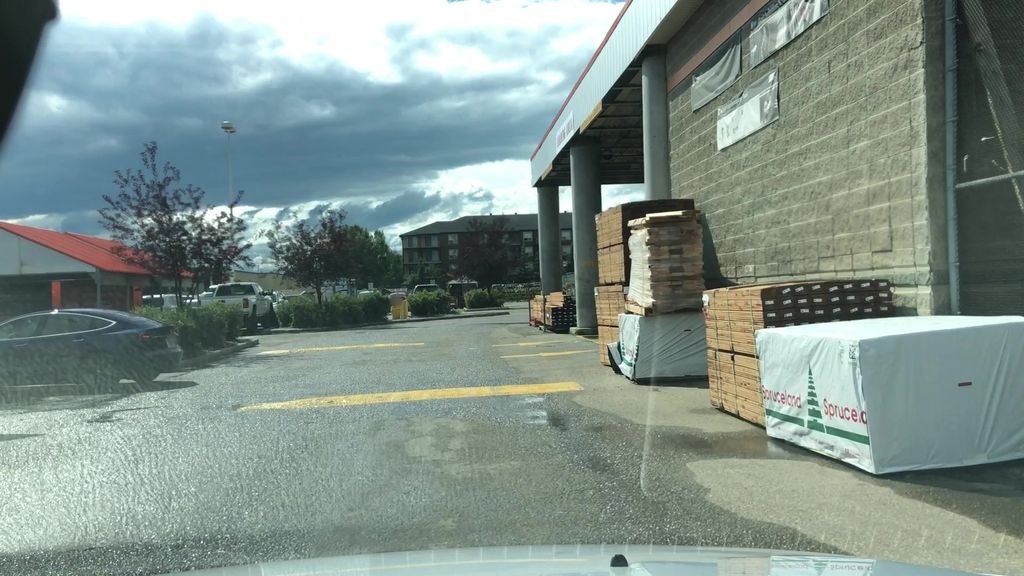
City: edmonton